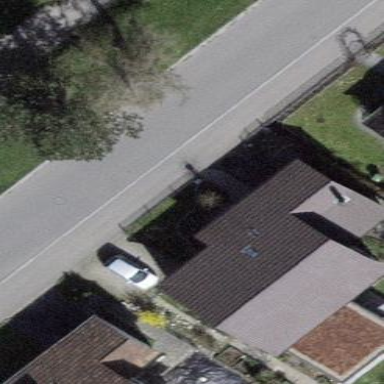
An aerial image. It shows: Building with tile roof.